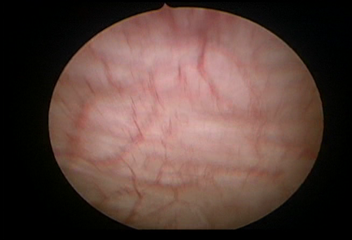
Modality: WLC
Class: Normal mucosa
Bladder cancer association: No